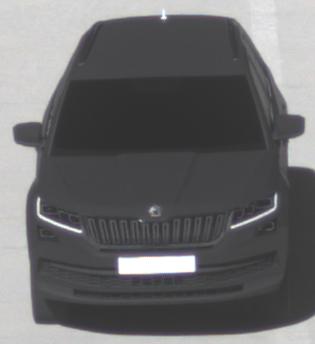
Make: Skoda
Model: Kodiaq 1.4 TSI
Detailed model: Kodiaq
Model produced from: 2017/03
Model produced until: 2018/05
Doors: 5
Color: black
Road condition: dry road
Daytime: morning or afternoon
Contrast: high contrast